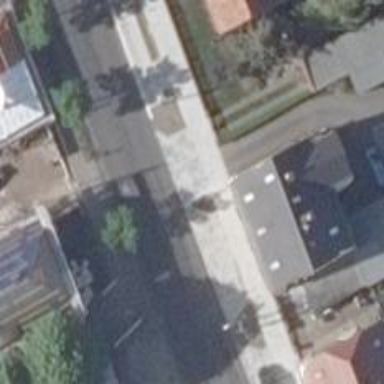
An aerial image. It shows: Public transport stop position.